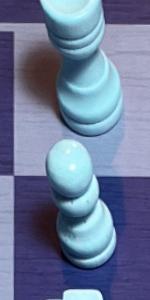
Label: Pawn_White